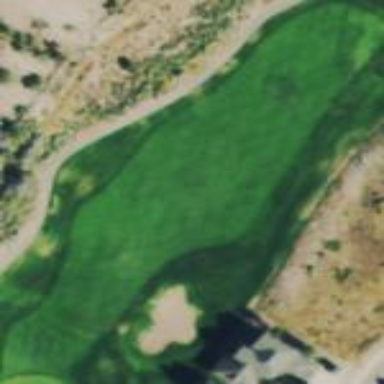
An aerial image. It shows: Scenic golf fairway.